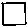
Label: square